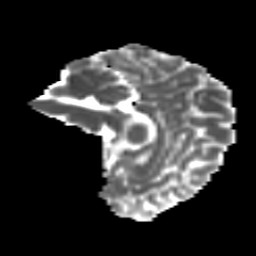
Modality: MD
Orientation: sagittal
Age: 15
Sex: male
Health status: ill
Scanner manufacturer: ge
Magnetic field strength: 3 T
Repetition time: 6.752 s
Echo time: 0.079 s